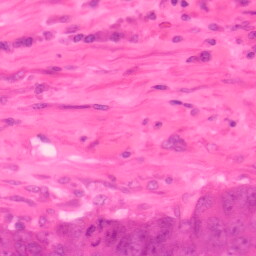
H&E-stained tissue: Colon